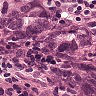
Metastatic tissue present: yes